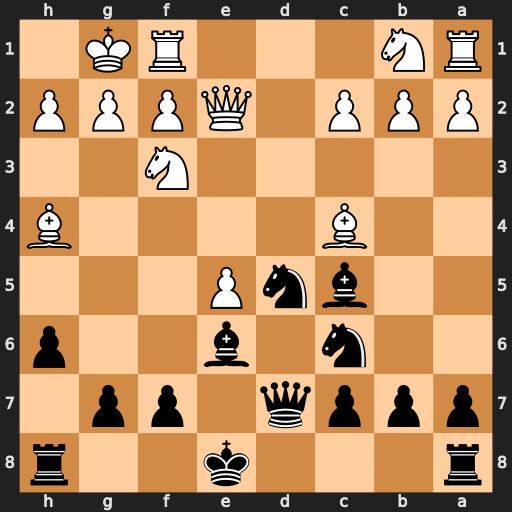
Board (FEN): r3k2r/pppq1pp1/2n1b2p/2bnP3/2B4B/5N2/PPP1QPPP/RN3RK1
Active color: b
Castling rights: kq
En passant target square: -
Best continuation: Nf4 Qe4 Bxc4